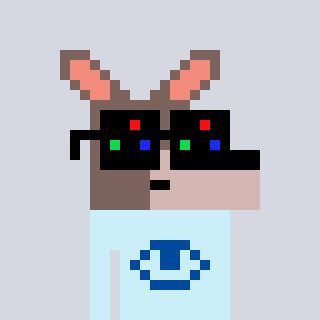
a pixel art character with square black sunglasses, a kangaroo-shaped head and a cold-colored body on a cool background